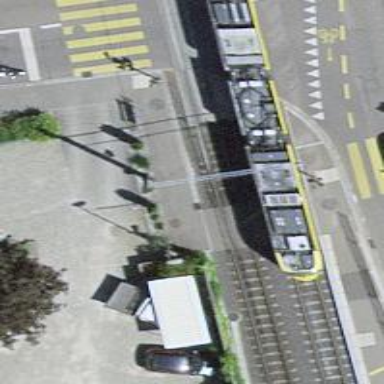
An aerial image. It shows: Railway crossing with traffic signals and lights.